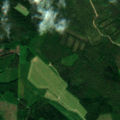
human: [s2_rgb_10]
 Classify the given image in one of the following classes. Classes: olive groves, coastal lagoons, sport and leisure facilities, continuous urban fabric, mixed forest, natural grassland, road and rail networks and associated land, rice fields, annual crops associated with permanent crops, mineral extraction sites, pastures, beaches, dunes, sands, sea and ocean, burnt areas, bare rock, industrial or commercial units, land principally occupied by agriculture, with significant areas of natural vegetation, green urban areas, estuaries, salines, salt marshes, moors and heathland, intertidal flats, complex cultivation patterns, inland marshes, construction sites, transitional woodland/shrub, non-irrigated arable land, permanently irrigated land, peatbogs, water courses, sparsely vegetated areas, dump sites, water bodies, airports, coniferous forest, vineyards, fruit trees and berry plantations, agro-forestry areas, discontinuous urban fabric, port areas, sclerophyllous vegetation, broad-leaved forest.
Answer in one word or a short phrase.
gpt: non-irrigated arable land, broad-leaved forest, coniferous forest, mixed forest, transitional woodland/shrub